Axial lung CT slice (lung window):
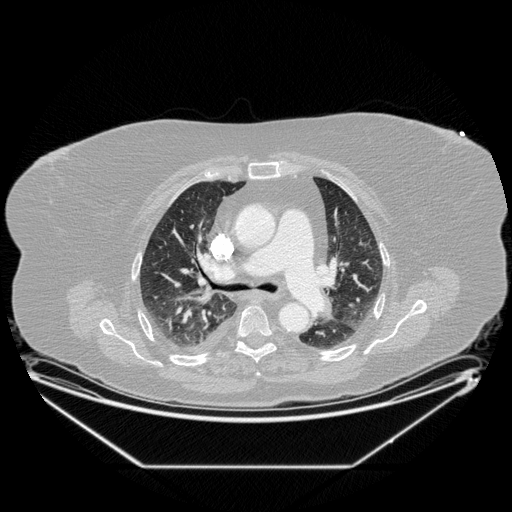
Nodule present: no